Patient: sex F, age 55
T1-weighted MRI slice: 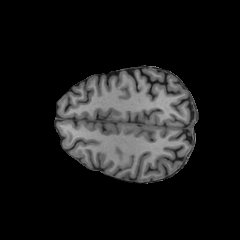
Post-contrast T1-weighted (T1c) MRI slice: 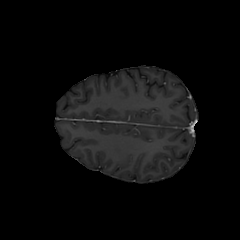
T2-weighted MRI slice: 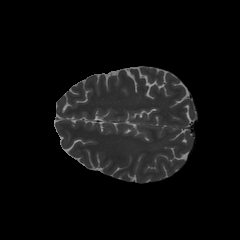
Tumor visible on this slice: no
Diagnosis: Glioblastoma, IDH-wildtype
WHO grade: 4